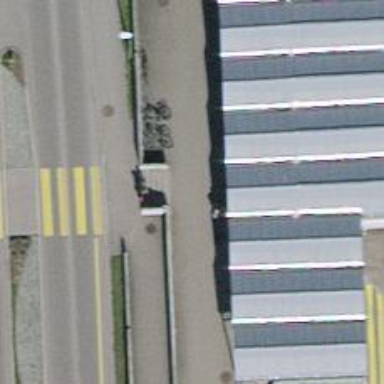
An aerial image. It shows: Set of steps on the road.